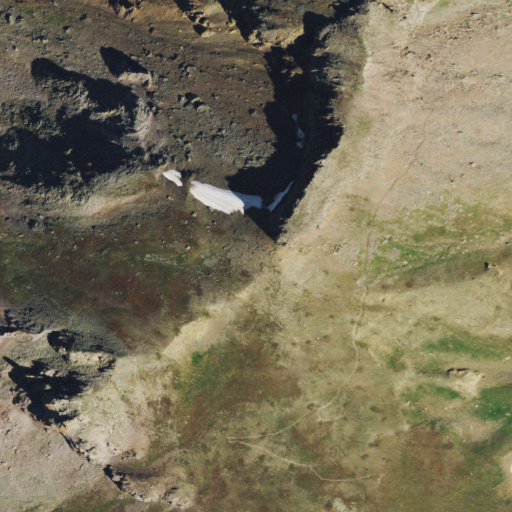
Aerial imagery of mountain in Colorado named South River Peak containing grassland, barren land, and deciduous forest